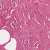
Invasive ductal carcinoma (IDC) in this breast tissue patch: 0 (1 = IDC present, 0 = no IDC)